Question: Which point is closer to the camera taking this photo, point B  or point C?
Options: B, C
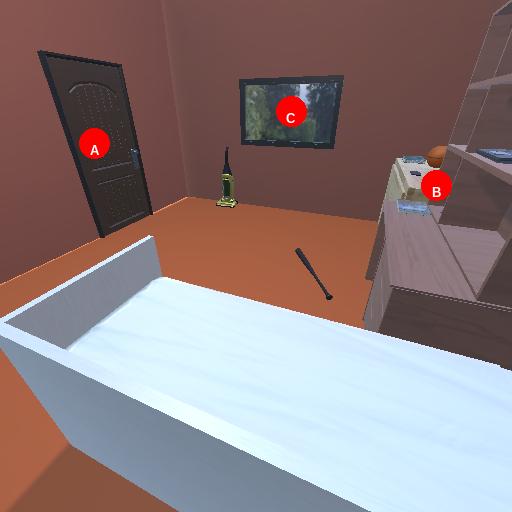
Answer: B